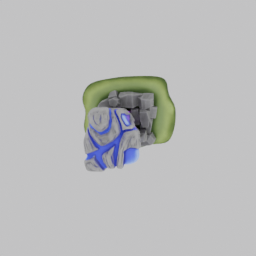
Label: nature